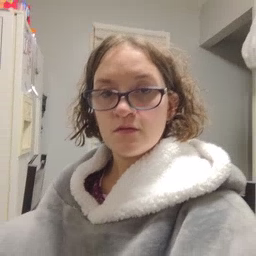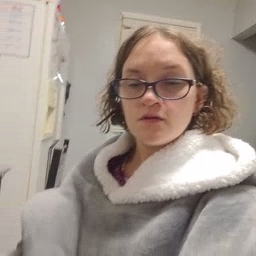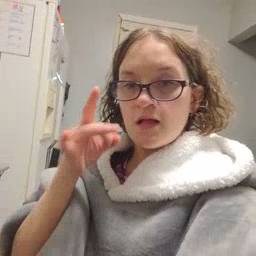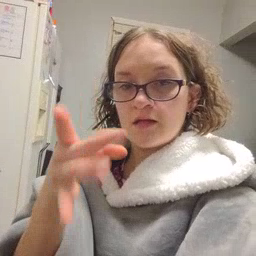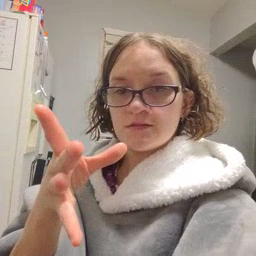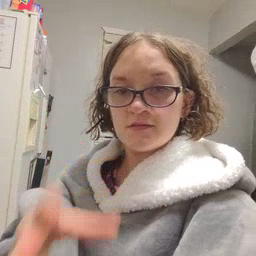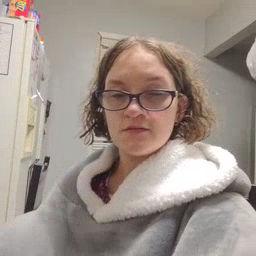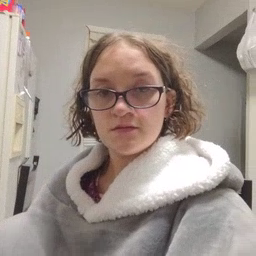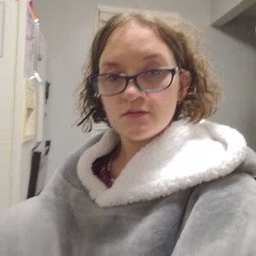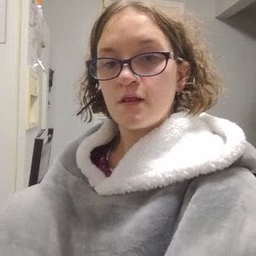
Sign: hate